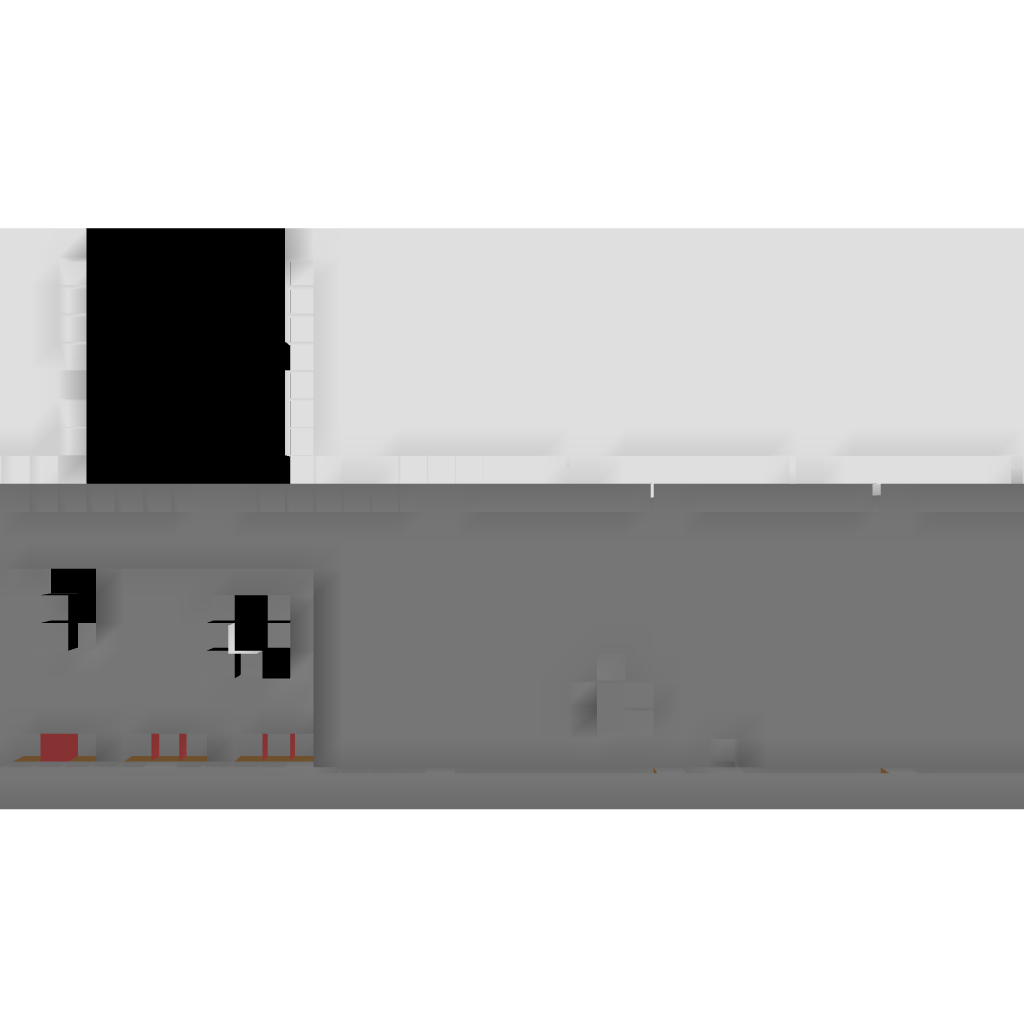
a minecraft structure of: CraftPimp Nintendo boyee bad low quality